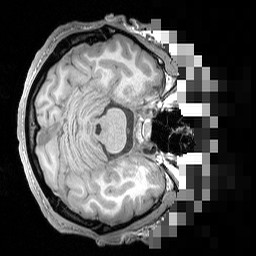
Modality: T1w
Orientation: axial
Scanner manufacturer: siemens
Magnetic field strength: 3 T
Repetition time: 1.5 s
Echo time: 0.00291 s